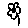
Label: flower